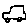
Label: car